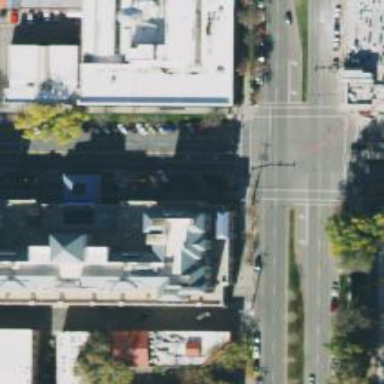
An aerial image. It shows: Crossing with line markings on the road.